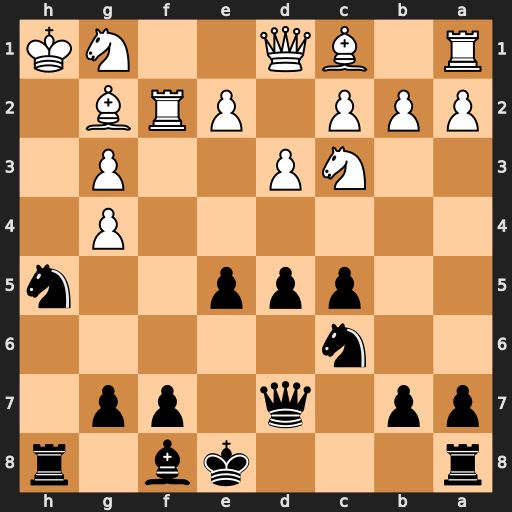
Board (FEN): r3kb1r/pp1q1pp1/2n5/2ppp2n/6P1/2NP2P1/PPP1PRB1/R1BQ2NK
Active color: b
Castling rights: kq
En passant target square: -
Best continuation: Nxg3#